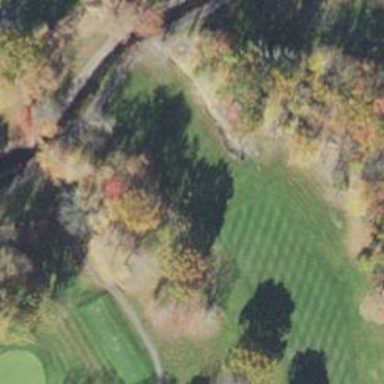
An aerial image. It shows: Pathway for golfing.